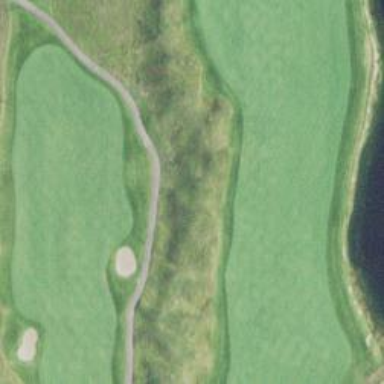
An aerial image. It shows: Golf cartpath that is also road path.